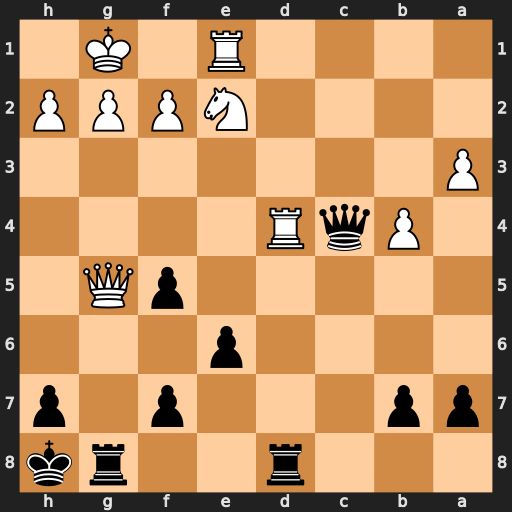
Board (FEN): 3r2rk/pp3p1p/4p3/5pQ1/1PqR4/P7/4NPPP/4R1K1
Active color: b
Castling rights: -
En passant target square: -
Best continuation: Qxd4 Qxg8+ Kxg8 Nxd4 Rxd4